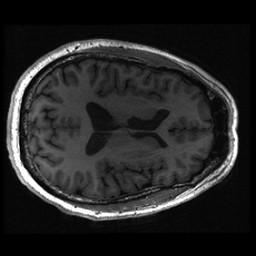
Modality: T1w
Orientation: axial
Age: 54
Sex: male